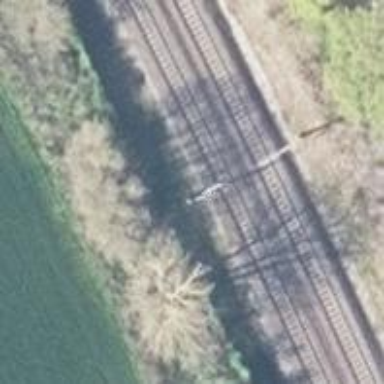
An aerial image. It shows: Milestone along the railway track with catenary mast.